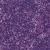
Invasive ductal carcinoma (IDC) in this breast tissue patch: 0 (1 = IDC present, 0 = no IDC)